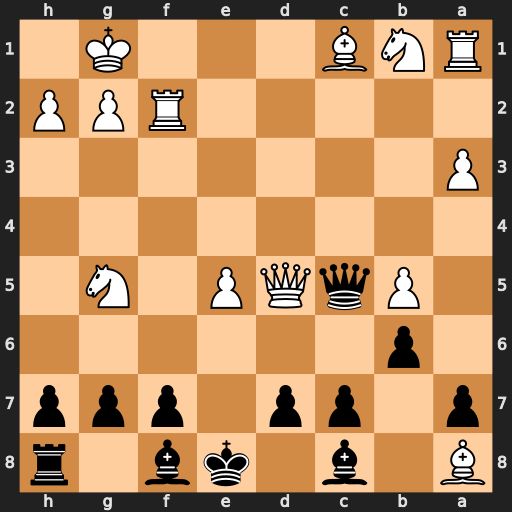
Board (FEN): B1b1kb1r/p1pp1ppp/1p6/1PqQP1N1/8/P7/5RPP/RNB3K1
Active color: b
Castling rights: k
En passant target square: -
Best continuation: Qxc1+ Rf1 Bc5+ Qxc5 Qxc5+